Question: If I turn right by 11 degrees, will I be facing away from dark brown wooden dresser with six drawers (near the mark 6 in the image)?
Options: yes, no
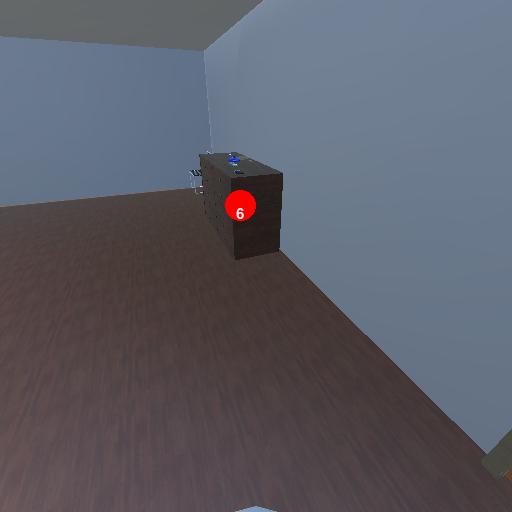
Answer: yes